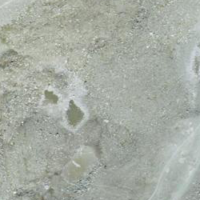
EUNIS habitat code: 48
Species observed at this site:
Achillea nana
Oenanthe oenanthe
Pyrrhocorax graculus
Corvus corax
Anthus spinoletta